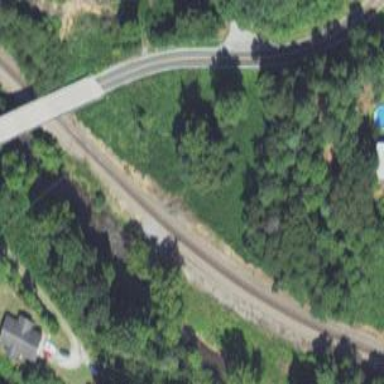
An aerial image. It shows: Culvert tunnel.